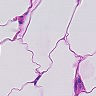
Metastatic tissue present: no